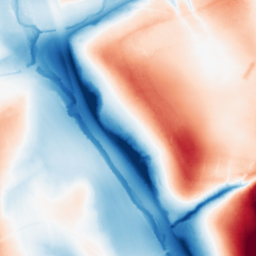
Category: classical
Decomposition family: gaussian_anisotropic
Decomposition parameters: sigma_x: 50
sigma_y: 5
Upsampling method: sinc_hamming
Upsampling parameters: scale: 2
kernel_size: 8
Upsampling scale: 2